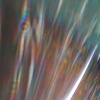
Label: sunburn